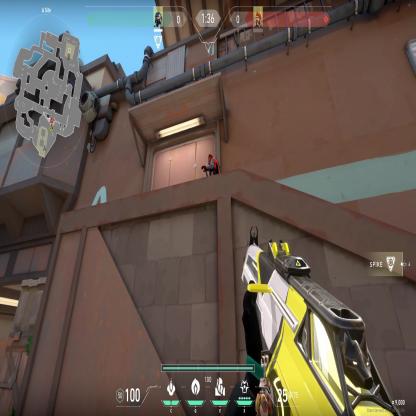
Label: enemy